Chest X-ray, PA view. Patient: 53 years old, sex M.
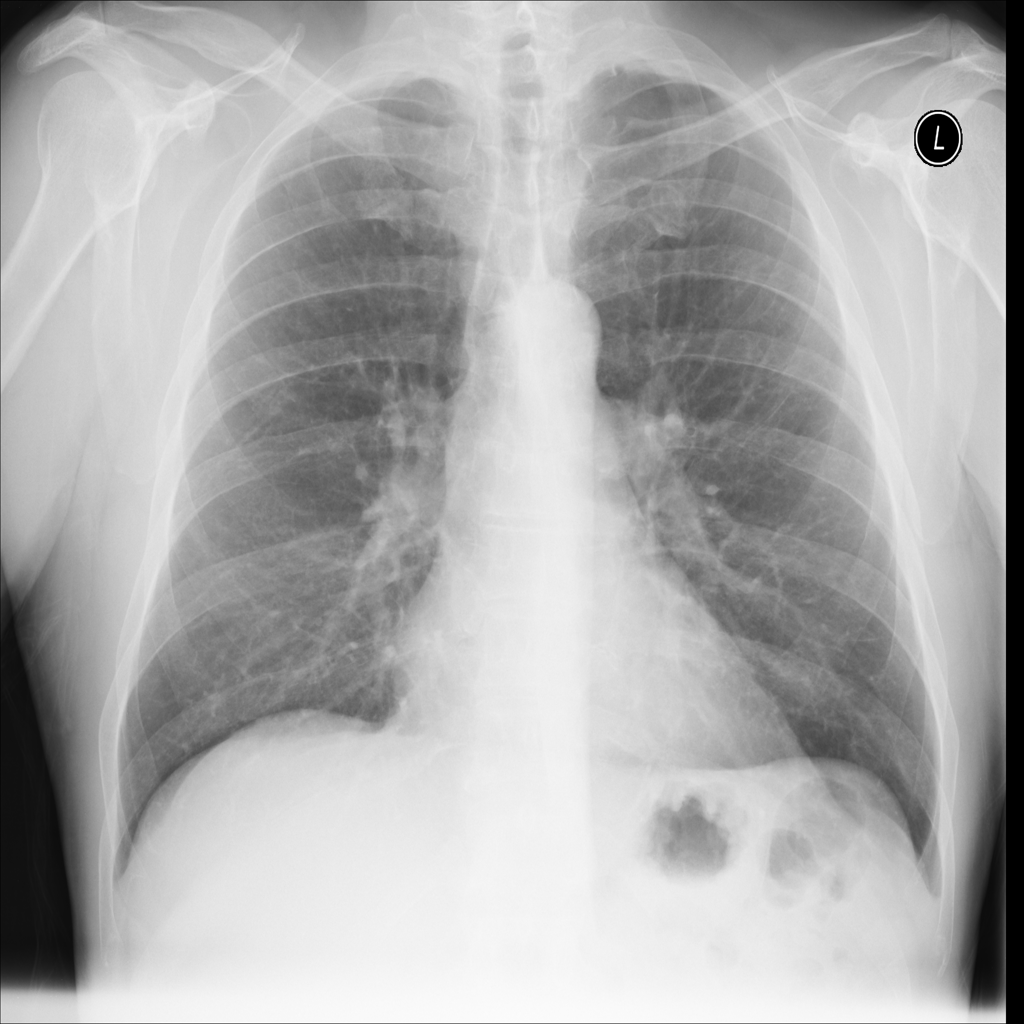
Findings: No Finding